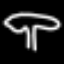
Label: mushroom